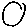
Label: circle